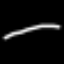
Label: clock